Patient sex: M
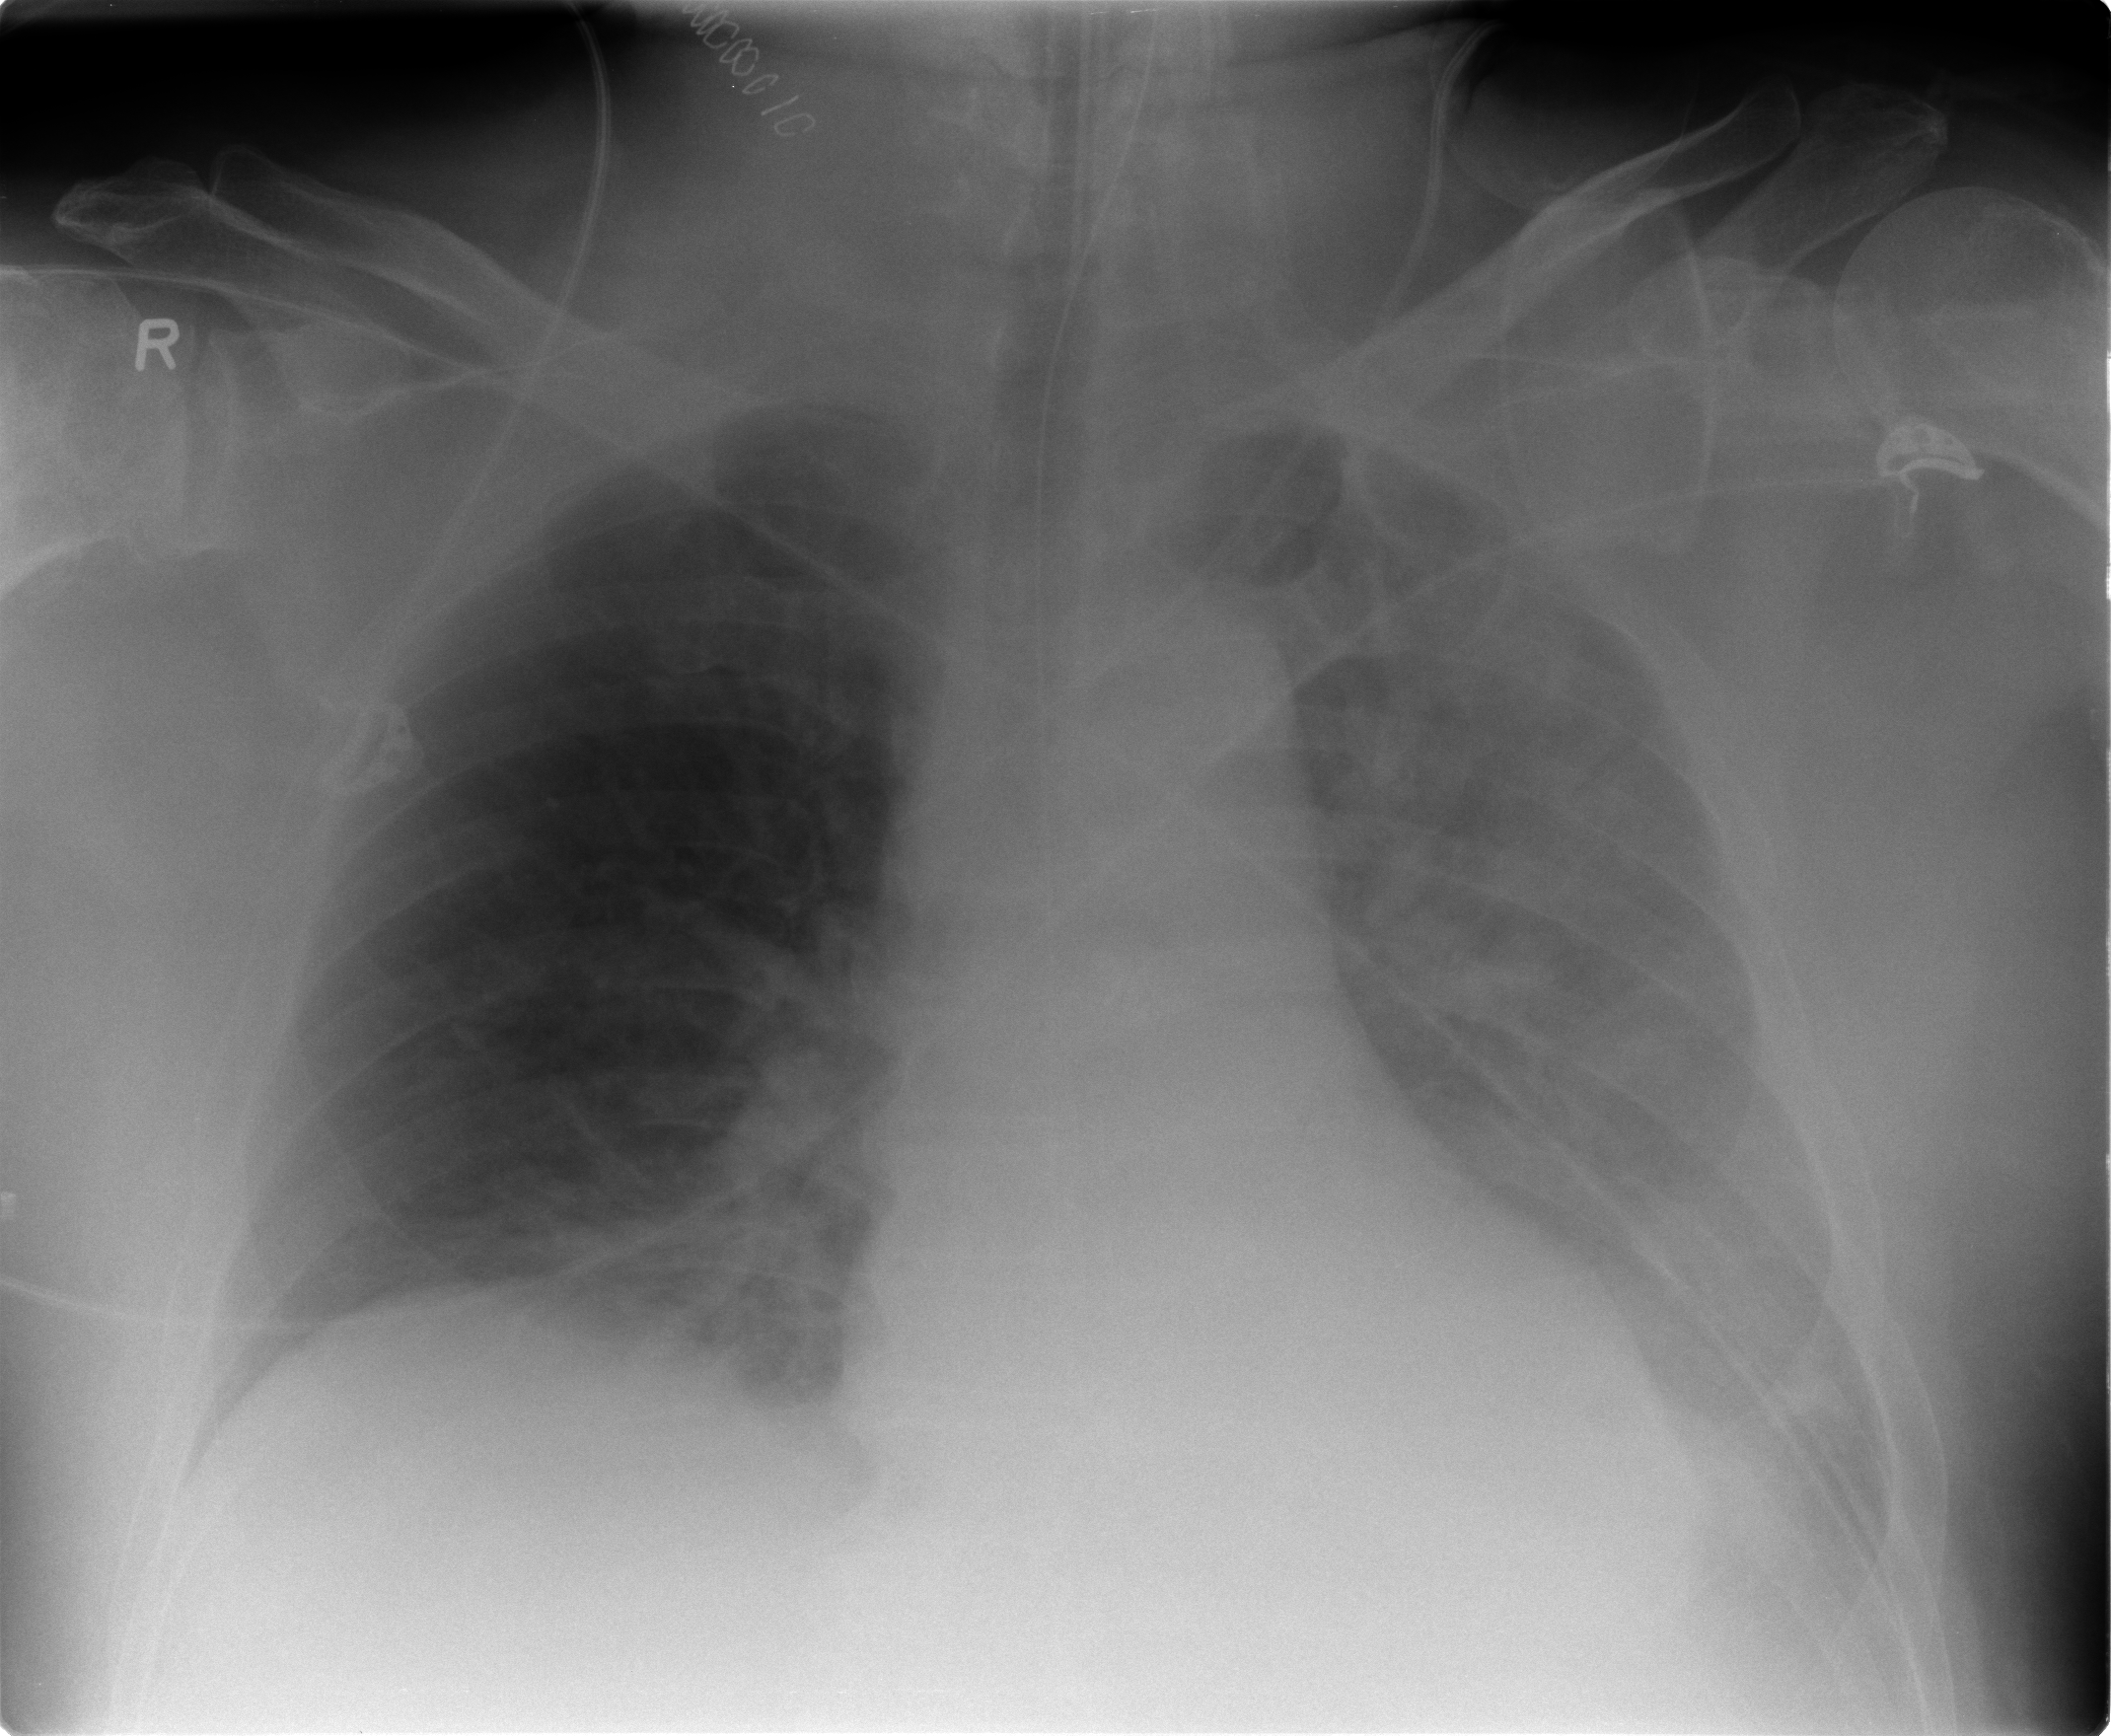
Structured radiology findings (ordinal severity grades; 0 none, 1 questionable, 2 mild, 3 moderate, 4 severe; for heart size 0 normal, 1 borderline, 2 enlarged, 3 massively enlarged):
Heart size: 1
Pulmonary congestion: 1
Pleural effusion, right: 0
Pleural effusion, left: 2
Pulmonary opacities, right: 1
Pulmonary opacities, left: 3
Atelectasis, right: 1
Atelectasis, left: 2